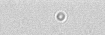
Label: camera_spot